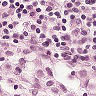
Metastatic tissue present: no